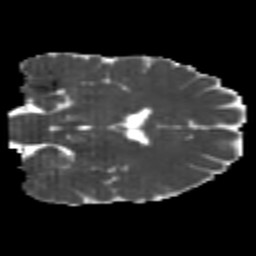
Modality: MD
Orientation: coronal
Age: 22
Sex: male
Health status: healthy
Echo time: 0.074 s